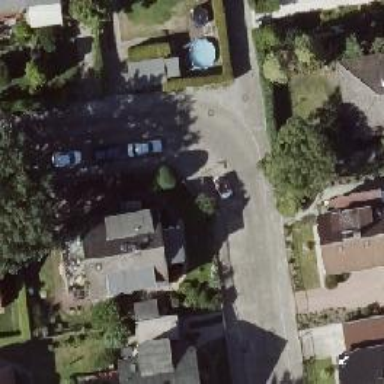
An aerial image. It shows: Residential road surfaced with concrete plates.